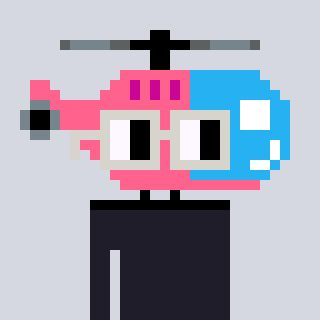
a pixel art character with square light gray glasses, a helicopter-shaped head and a computerblue-colored body on a cool background